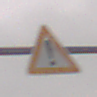
Verkehrszeichen: Gefahrenstelle
Umgebung: Outdoor, Nature
Tageszeit: Midday
Wetter: Overcast
Licht: Natural
Jahreszeit: Winter
Kontrast: LowContrast